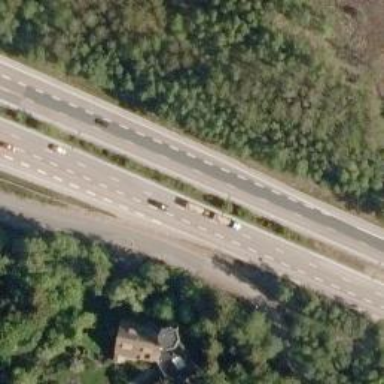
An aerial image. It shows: Asphalt motorway.